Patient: sex M, age 68
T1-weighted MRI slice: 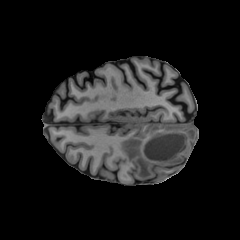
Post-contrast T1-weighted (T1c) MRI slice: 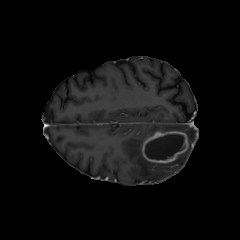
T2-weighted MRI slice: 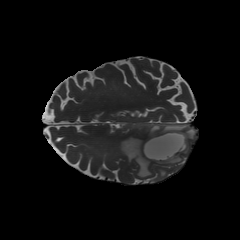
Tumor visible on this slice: yes
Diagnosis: Glioblastoma, IDH-wildtype
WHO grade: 4